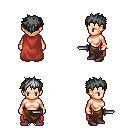
a pixel art fantasy rpg character, female body template, human, light skin, maroon cape, robe skirt, gray bedhead hairstyle, bracelets, maroon shoes, dagger, four views (front, back, left, right), 2x2 character sprite sheet, small pixel art, hard edges, no anti-aliasing